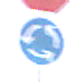
Verkehrszeichen: Kreisverkehr
Zusatzzeichen oben: Stop
Umgebung: Outdoor, Suburban
Tageszeit: Midday
Wetter: Overcast
Licht: Natural
Jahreszeit: NotSpecified
Kontrast: LowContrast